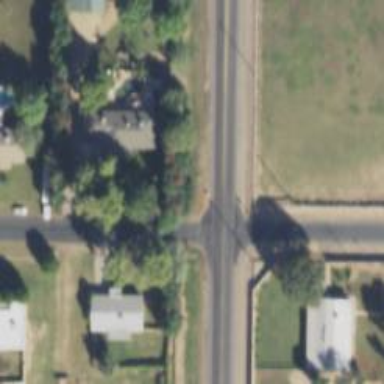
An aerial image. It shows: Residential road.